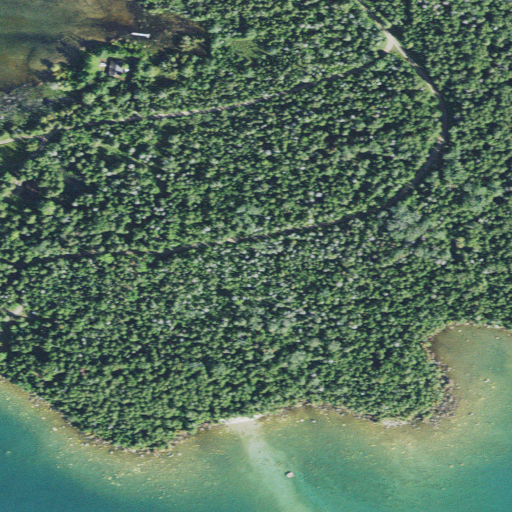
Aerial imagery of cape in Michigan named Cadogan Point containing woody wetlands, open development, open water, herbaceous wetlands, barren land, and low intensity development